Aerial crown-view tile of a tropical tree (Barro Colorado Island, Panama), acquired 20250818:
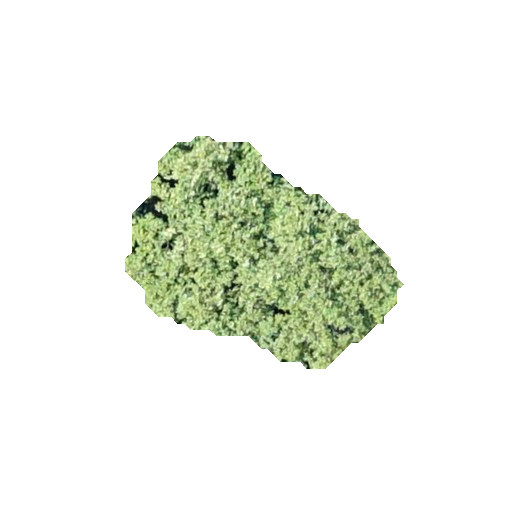
Species: Hieronyma alchorneoides
GBIF accepted scientific name: Hieronyma alchorneoides
Crown area: 58.109 m²